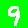
Digit: 9